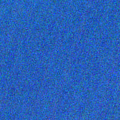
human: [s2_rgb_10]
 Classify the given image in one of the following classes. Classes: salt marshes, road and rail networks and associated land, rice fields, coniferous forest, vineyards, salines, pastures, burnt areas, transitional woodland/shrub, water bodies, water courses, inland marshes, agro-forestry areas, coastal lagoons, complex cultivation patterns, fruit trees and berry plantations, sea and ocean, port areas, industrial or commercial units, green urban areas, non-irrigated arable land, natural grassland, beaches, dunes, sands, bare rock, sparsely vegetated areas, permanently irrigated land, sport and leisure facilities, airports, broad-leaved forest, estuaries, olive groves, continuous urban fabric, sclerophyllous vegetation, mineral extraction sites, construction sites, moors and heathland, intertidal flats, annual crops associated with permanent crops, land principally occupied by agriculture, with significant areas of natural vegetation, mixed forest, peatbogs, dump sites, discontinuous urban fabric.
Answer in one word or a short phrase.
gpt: sea and ocean